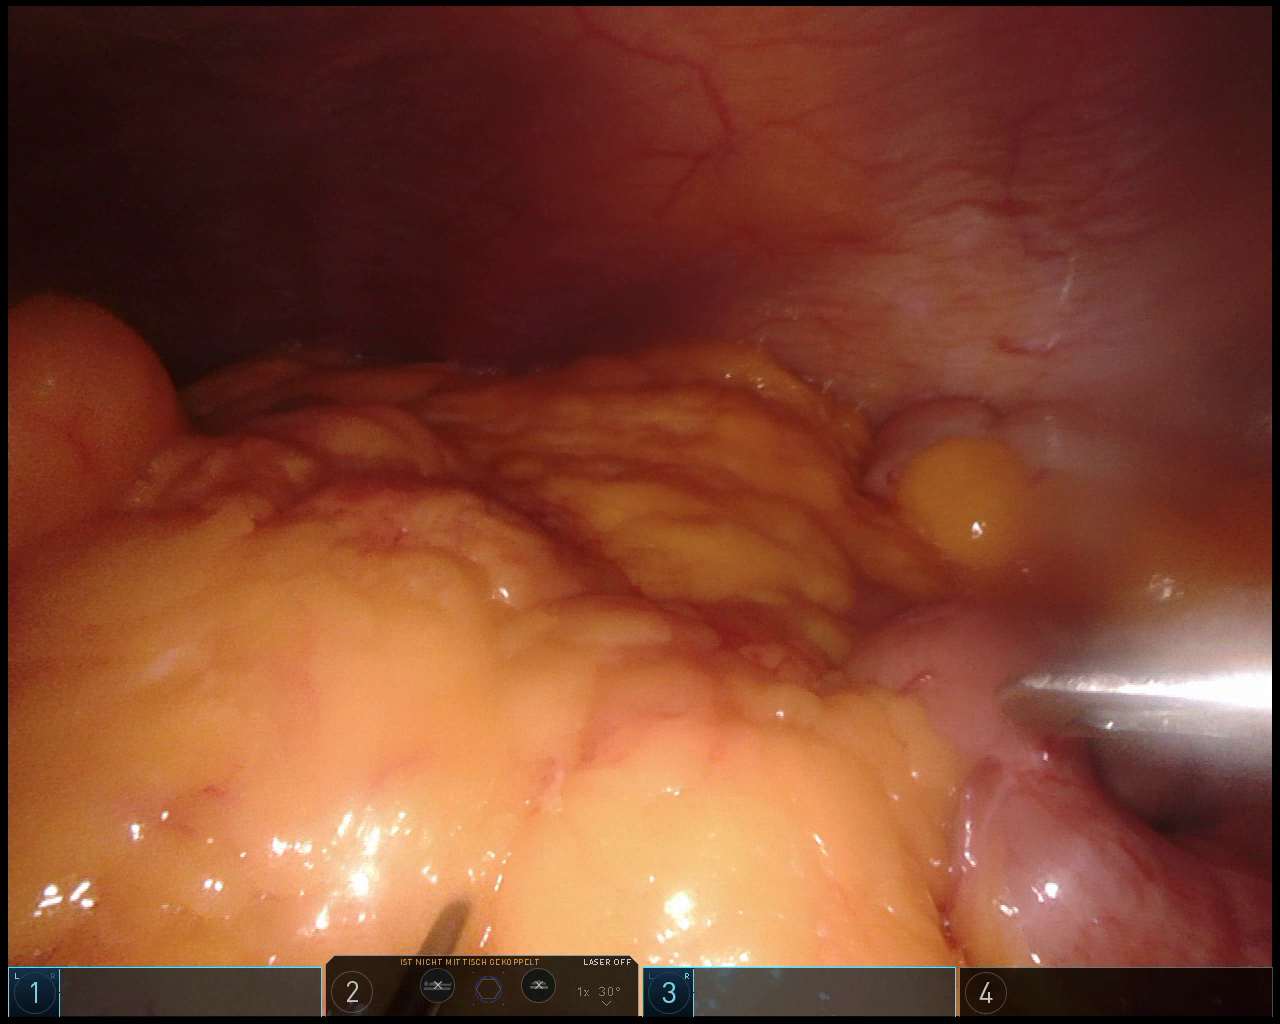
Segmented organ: abdominal_wall
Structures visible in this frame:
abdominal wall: yes
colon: yes
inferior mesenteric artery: no
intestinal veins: no
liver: no
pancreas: no
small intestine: no
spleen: no
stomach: no
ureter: no
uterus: no
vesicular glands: no